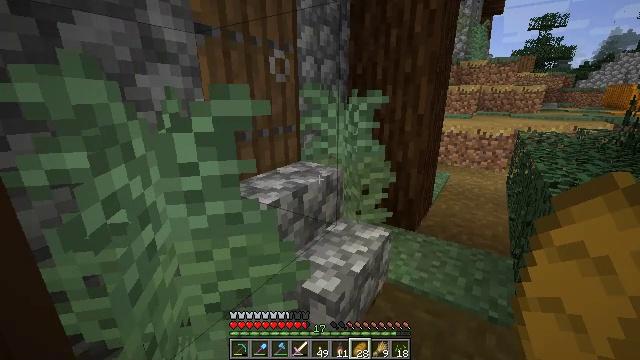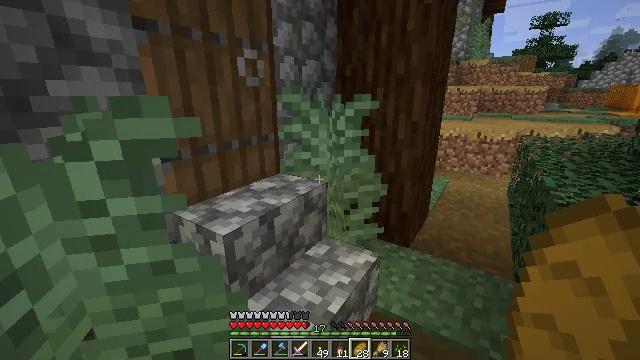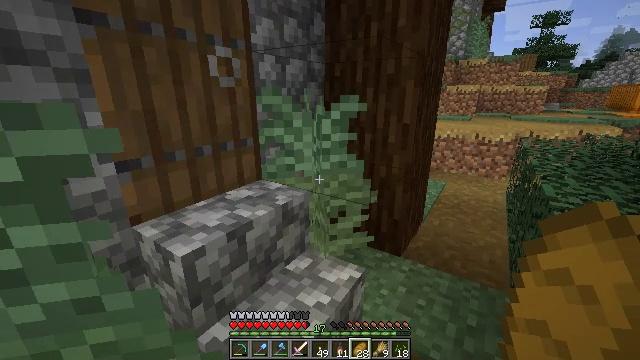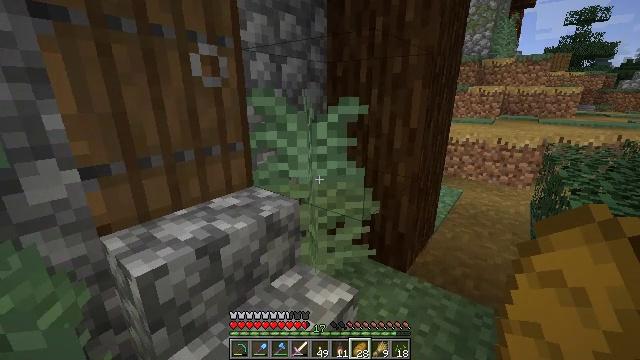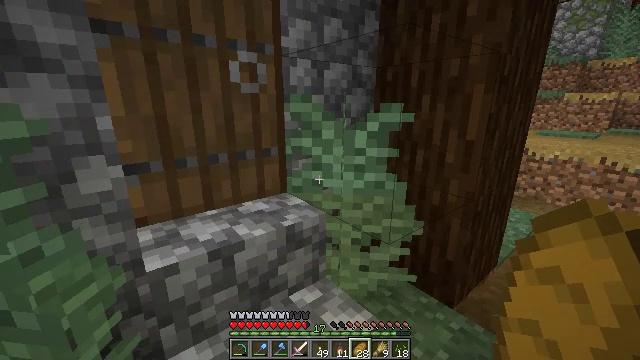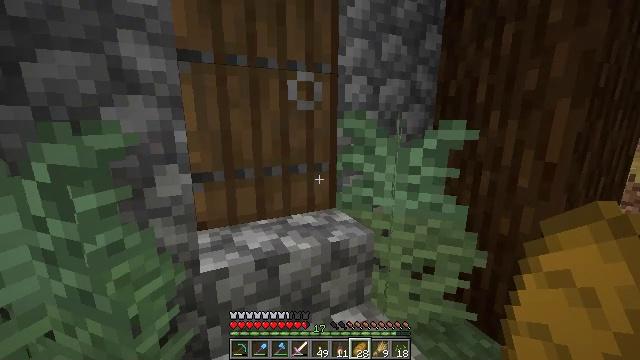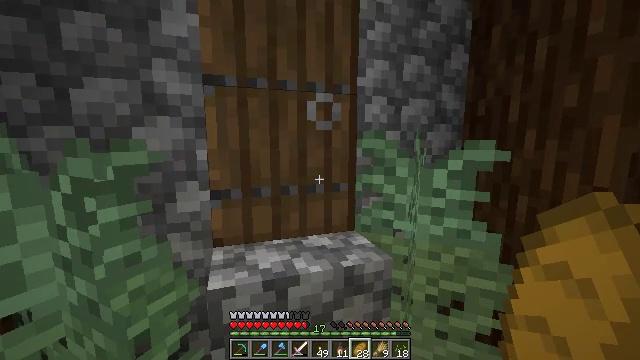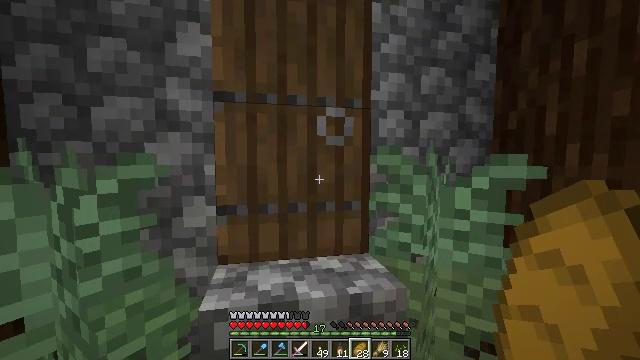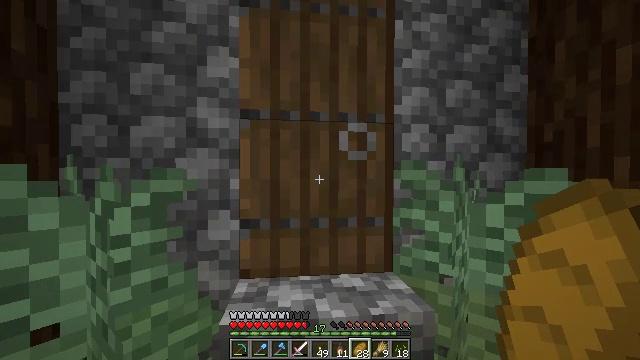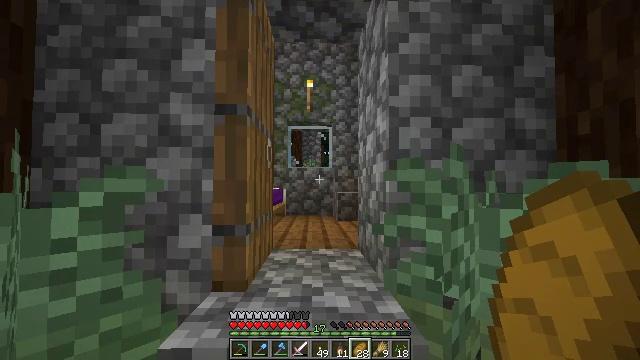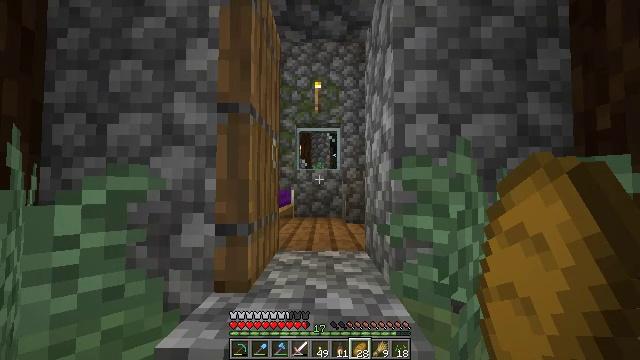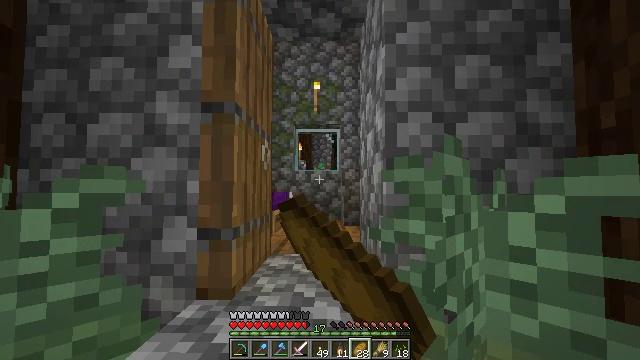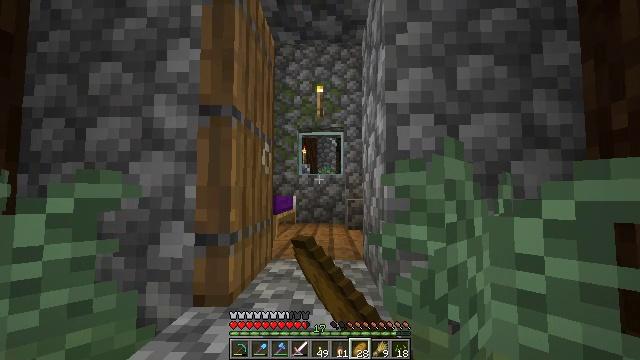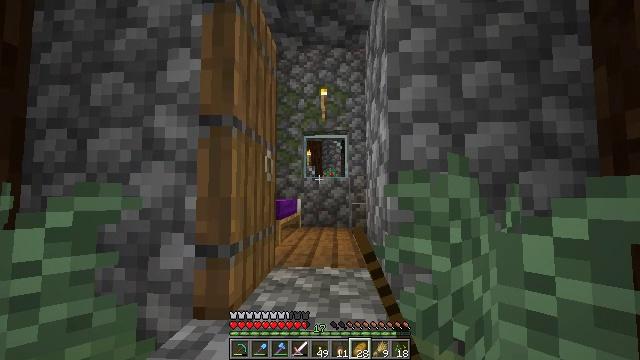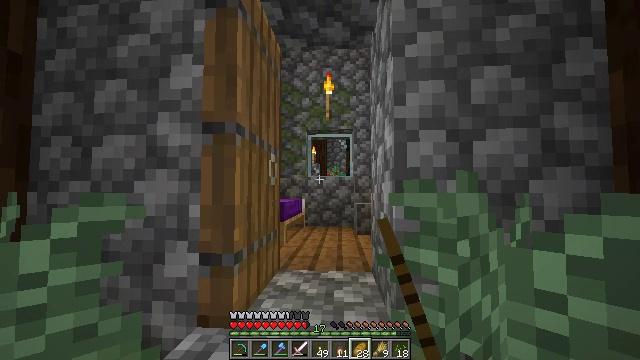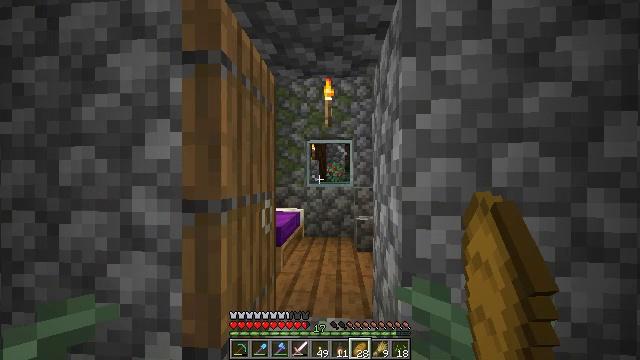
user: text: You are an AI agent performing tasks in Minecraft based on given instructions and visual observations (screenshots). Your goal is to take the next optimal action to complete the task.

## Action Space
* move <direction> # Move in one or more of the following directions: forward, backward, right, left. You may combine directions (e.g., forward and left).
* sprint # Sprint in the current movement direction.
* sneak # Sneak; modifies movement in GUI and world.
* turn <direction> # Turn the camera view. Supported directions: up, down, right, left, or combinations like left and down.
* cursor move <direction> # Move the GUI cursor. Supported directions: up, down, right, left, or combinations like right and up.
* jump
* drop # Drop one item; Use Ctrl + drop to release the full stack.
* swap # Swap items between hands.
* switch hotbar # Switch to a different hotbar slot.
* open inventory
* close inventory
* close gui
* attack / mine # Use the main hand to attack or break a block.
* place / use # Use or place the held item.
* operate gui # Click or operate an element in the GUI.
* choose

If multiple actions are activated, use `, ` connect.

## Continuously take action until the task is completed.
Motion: motion action
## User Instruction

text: Gather a pumpkin block.
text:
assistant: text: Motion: move forward and move right
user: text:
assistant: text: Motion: move forward and move right
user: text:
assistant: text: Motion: move forward and move right, turn left
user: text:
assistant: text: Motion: move right, turn left and up
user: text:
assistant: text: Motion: turn left and up
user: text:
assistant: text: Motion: turn left and up
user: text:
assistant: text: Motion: move forward and move right, turn left and up
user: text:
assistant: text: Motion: move forward and move right, turn left and up
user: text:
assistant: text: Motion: move forward and move right, turn left and up, use / place
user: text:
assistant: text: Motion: turn left, use / place
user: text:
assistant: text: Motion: use / place
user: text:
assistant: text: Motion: turn left
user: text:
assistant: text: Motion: turn left
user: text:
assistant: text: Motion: move forward, turn left
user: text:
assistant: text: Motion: move forward, turn down
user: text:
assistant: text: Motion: move forward, turn right and down
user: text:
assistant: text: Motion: move forward, turn right and down
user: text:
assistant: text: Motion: move forward, turn down
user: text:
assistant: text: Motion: move forward, turn down
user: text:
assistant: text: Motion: move forward, turn down
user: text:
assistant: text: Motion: move forward, turn down
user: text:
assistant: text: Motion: move forward, turn down
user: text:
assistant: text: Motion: move forward, turn down
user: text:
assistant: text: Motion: move forward, turn down
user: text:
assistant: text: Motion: move forward, turn down
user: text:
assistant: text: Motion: move forward, turn right
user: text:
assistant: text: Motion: move forward, turn right
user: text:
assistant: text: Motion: move forward
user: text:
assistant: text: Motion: move forward
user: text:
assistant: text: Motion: no_op